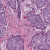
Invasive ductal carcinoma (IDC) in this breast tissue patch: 1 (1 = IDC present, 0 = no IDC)